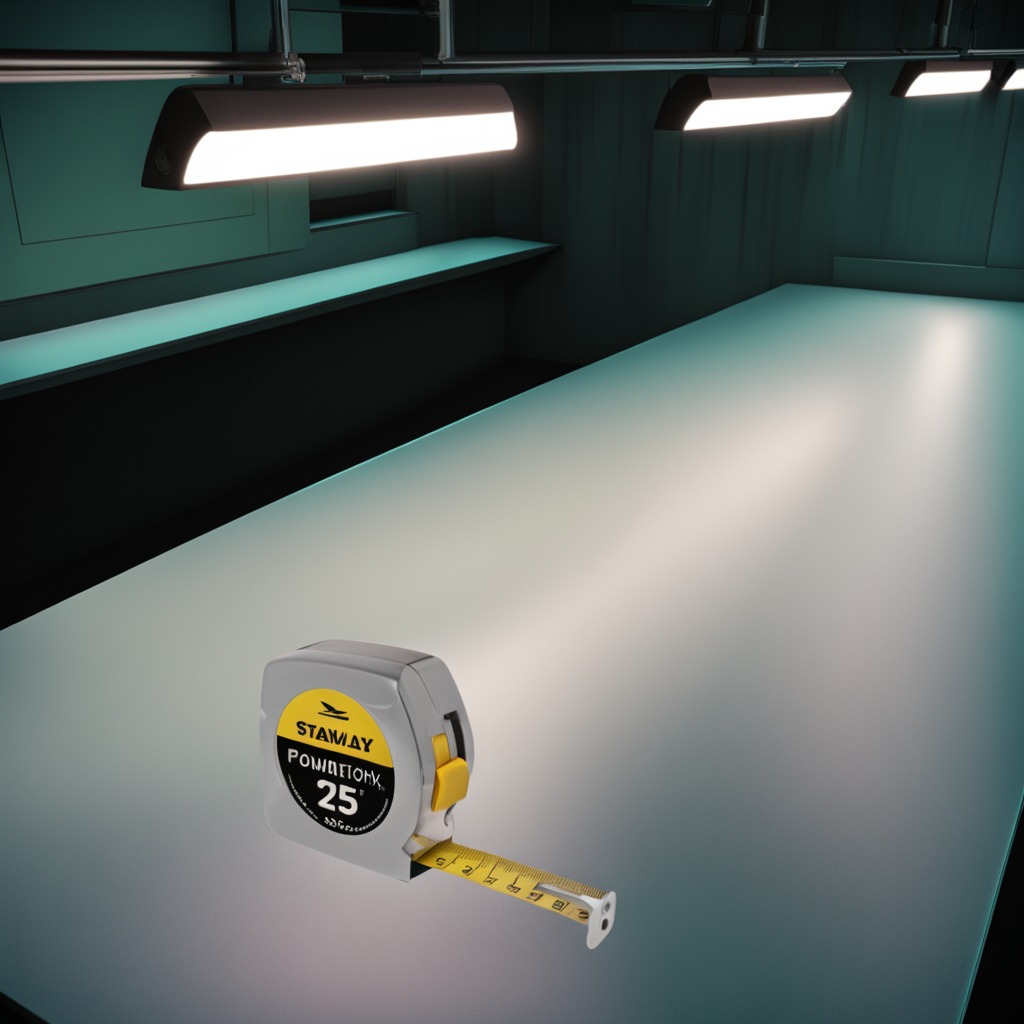
A measuring tape is lying on the table.